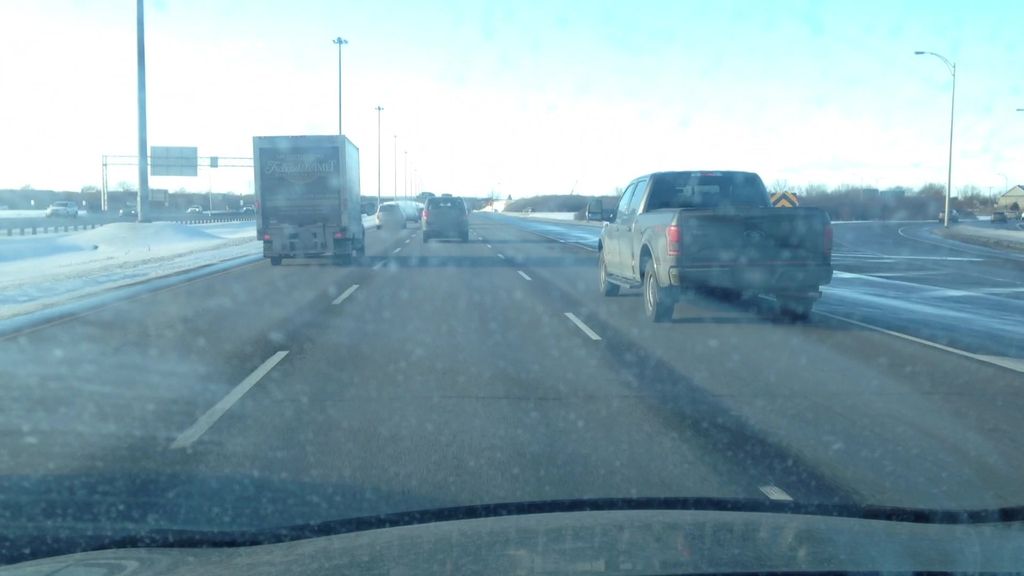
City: montreal